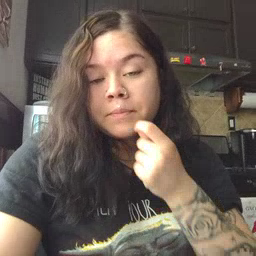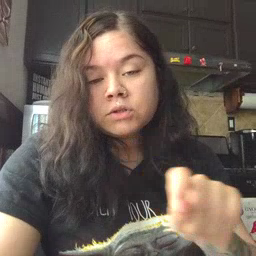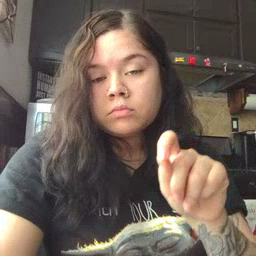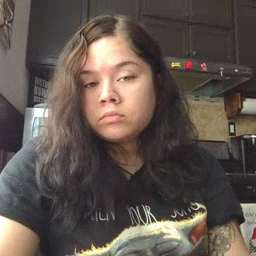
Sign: pencil